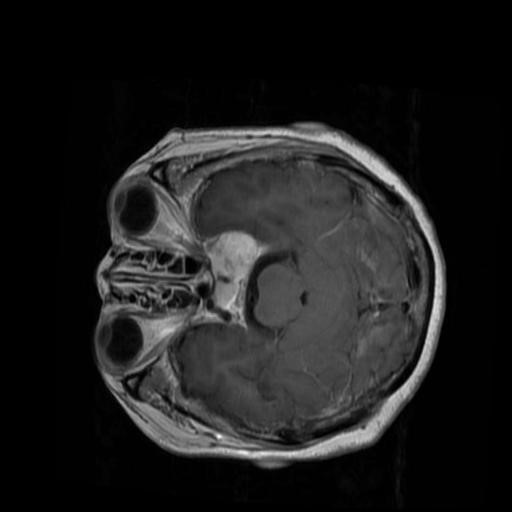
Label: brain_menin